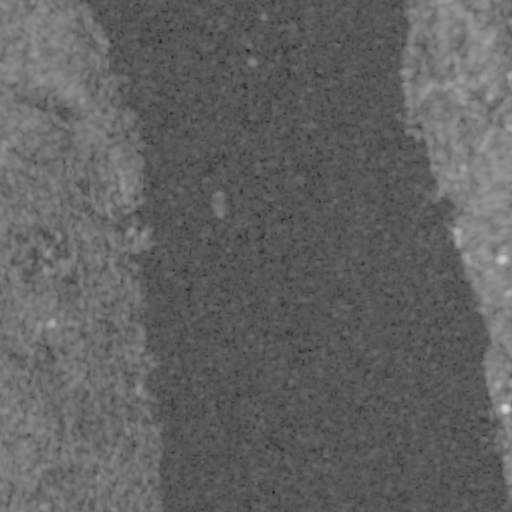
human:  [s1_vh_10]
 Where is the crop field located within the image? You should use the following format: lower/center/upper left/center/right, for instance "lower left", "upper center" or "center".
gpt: The crop field is located in the left of the image.
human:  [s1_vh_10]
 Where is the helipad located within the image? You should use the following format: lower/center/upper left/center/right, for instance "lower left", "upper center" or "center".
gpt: The helipad is located in the upper right of the image.
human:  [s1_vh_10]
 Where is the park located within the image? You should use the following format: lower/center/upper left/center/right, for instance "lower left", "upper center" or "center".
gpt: The park is located in the upper right of the image.
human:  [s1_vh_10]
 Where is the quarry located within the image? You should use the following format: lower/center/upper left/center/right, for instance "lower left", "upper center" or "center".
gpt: The quarry is located in the upper left of the image.
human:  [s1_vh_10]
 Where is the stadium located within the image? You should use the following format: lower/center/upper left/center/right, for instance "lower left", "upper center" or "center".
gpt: The stadium is located in the upper right of the image.
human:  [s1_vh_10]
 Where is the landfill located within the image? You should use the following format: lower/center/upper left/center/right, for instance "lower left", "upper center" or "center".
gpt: There is no landfill in the image.

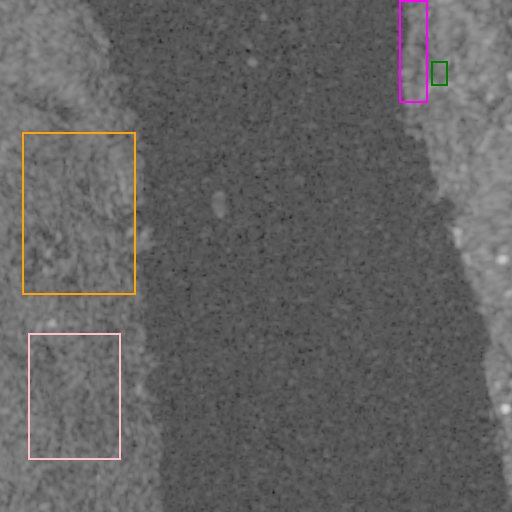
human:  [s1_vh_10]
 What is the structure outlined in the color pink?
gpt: The structure outlined in pink is a crop field.
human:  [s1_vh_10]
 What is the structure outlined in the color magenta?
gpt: The structure outlined in magenta is a park.
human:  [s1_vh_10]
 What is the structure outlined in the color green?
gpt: The structure outlined in green is a parking lot.
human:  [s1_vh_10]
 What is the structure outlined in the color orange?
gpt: The structure outlined in orange is a quarry.
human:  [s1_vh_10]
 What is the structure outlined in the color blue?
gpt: There is no blue outline.